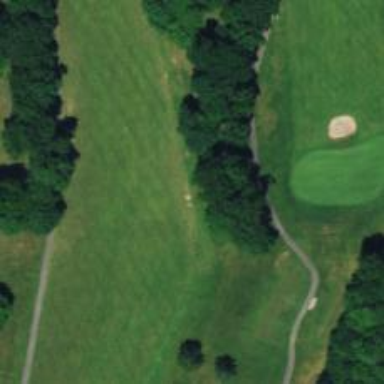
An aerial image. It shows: Golf hole.